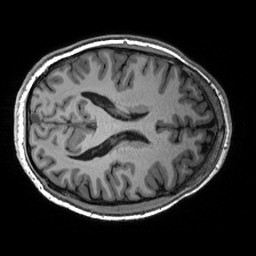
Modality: T1w
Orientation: axial
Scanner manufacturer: siemens
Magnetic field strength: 3 T
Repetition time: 2.53 s
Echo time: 0.00288 s